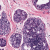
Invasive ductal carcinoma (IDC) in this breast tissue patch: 0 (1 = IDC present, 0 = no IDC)